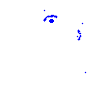
Particle: electron